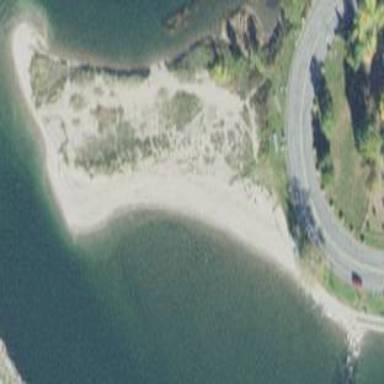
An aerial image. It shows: Beautiful beach with natural surroundings.